Field crop: maize
Growth stage: 1
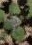
Species: chenopodium